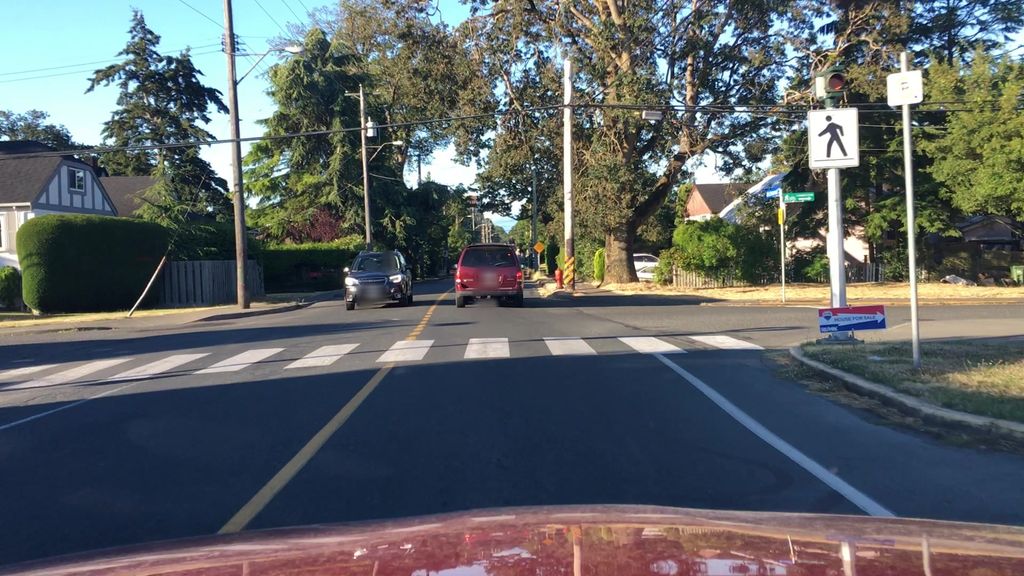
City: victoria